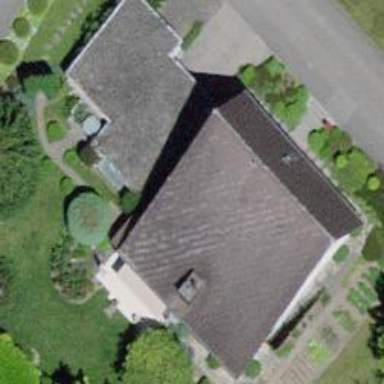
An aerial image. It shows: Garage building.